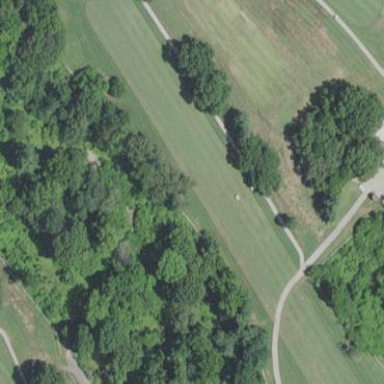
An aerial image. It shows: Golf fairway surrounded by grass.